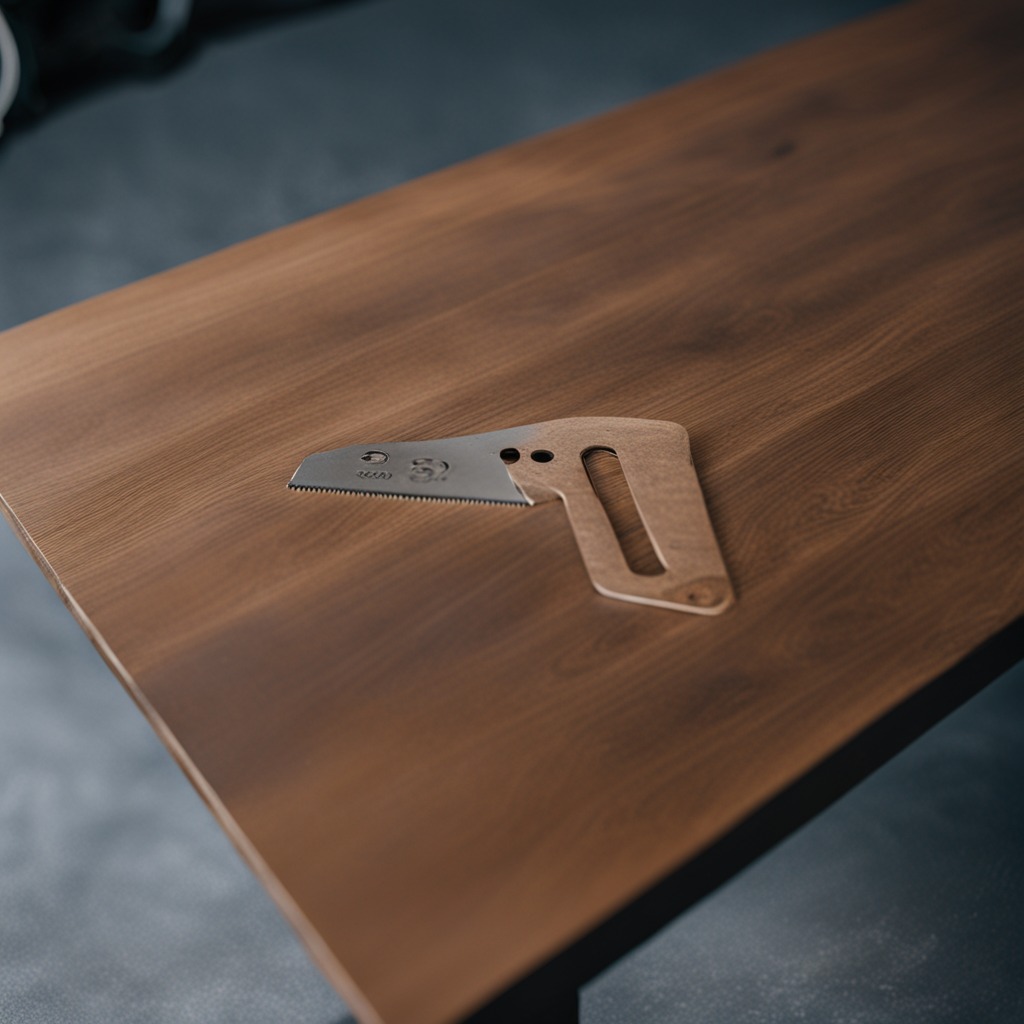
A handheld metal saw lies on the old table.